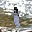
Label: 1